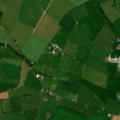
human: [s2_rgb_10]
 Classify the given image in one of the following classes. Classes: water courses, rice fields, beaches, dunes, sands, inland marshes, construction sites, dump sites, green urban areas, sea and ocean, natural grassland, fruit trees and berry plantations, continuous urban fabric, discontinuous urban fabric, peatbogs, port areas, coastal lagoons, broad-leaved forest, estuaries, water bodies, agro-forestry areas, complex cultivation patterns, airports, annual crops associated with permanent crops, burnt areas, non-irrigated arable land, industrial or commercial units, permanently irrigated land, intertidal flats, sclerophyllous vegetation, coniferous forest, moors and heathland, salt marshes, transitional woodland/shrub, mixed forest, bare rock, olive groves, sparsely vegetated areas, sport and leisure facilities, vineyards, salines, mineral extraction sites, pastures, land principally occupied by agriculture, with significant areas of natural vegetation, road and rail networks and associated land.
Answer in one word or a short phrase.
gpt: pastures